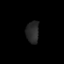
Tissue: prostate
Cell type: Fibroblasts
Senescence score: 0.7353
Nuclear area (px): 280
Mean DAPI intensity: 40.582